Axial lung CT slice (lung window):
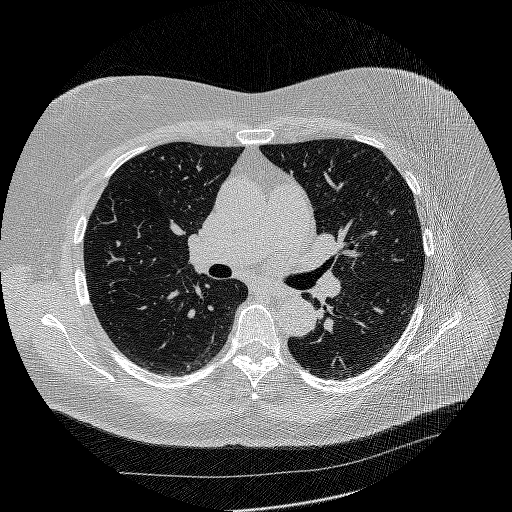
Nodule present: no